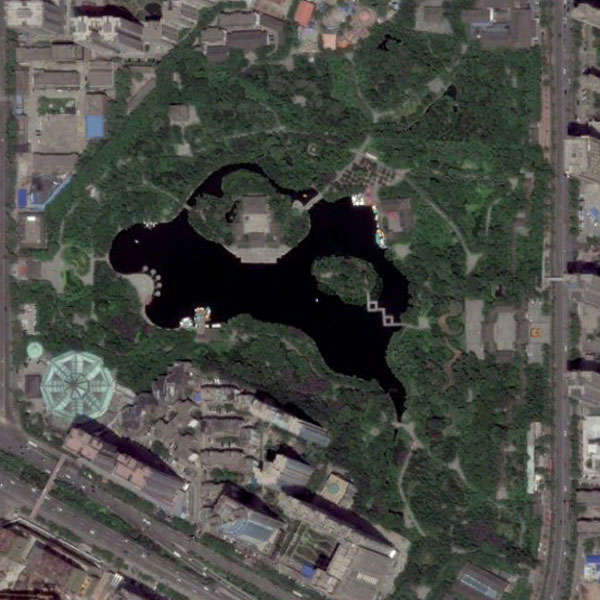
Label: Park